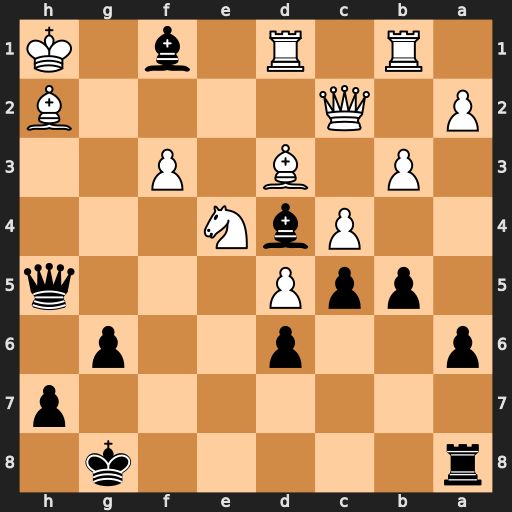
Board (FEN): r5k1/7p/p2p2p1/1ppP3q/2PbN3/1P1B1P2/P1Q4B/1R1R1b1K
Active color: b
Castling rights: -
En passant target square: -
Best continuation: Qxf3+ Qg2 Bxg2#